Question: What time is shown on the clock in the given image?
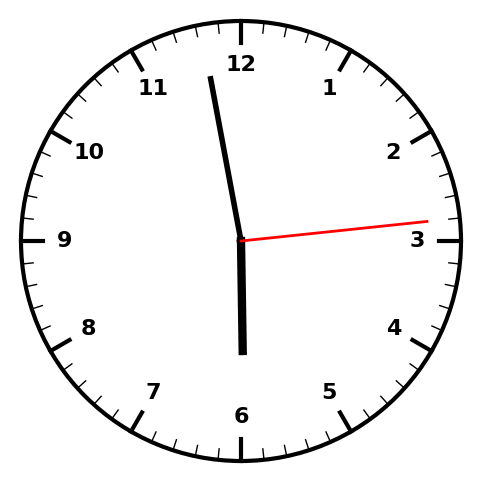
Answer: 05:58:14